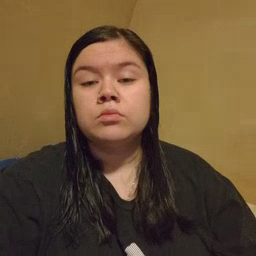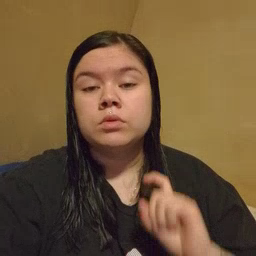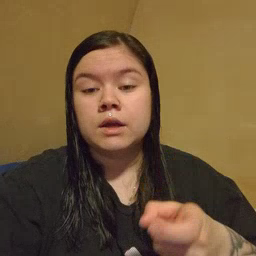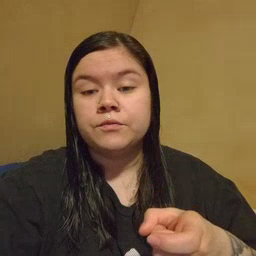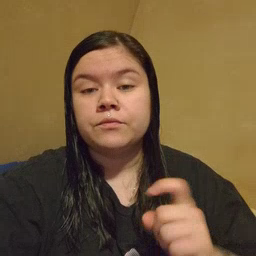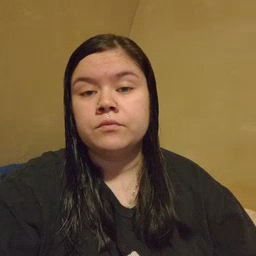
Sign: gift